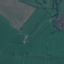
Land use / land cover class: Pasture